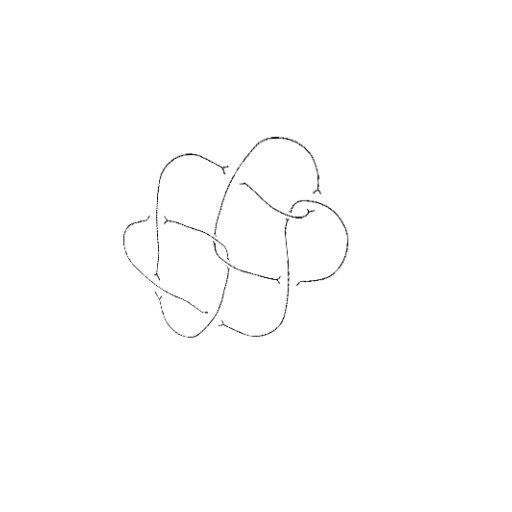
Crossing number: 9